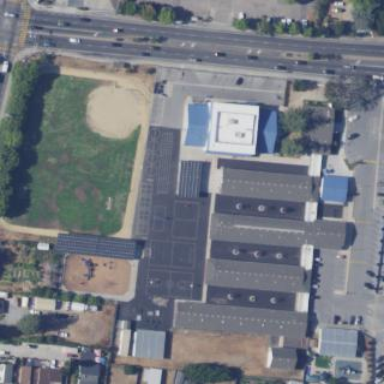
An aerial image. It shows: School.